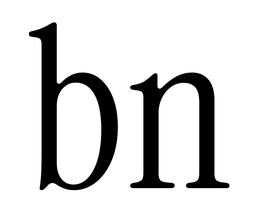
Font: InstrumentSerif-Regular